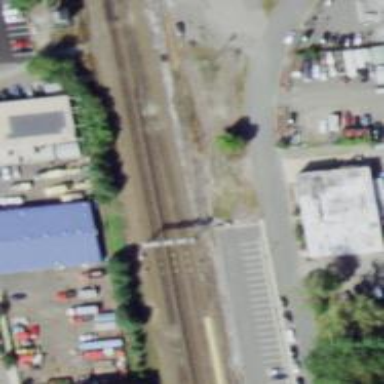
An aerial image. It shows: Railway signal.